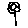
Label: flower